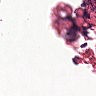
Metastatic tissue present: no